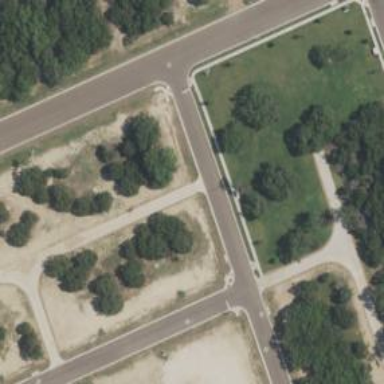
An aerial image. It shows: Park.